Question: I need to move this navigation menu above the content box and below the logo. In other words, the order should be: (1) logo, (2) menu, and (3) content box.
I tried various margin adjustments to the CSS for '#navigation' to no avail.
How do I do this?
URL: <URL>
See screenshot:

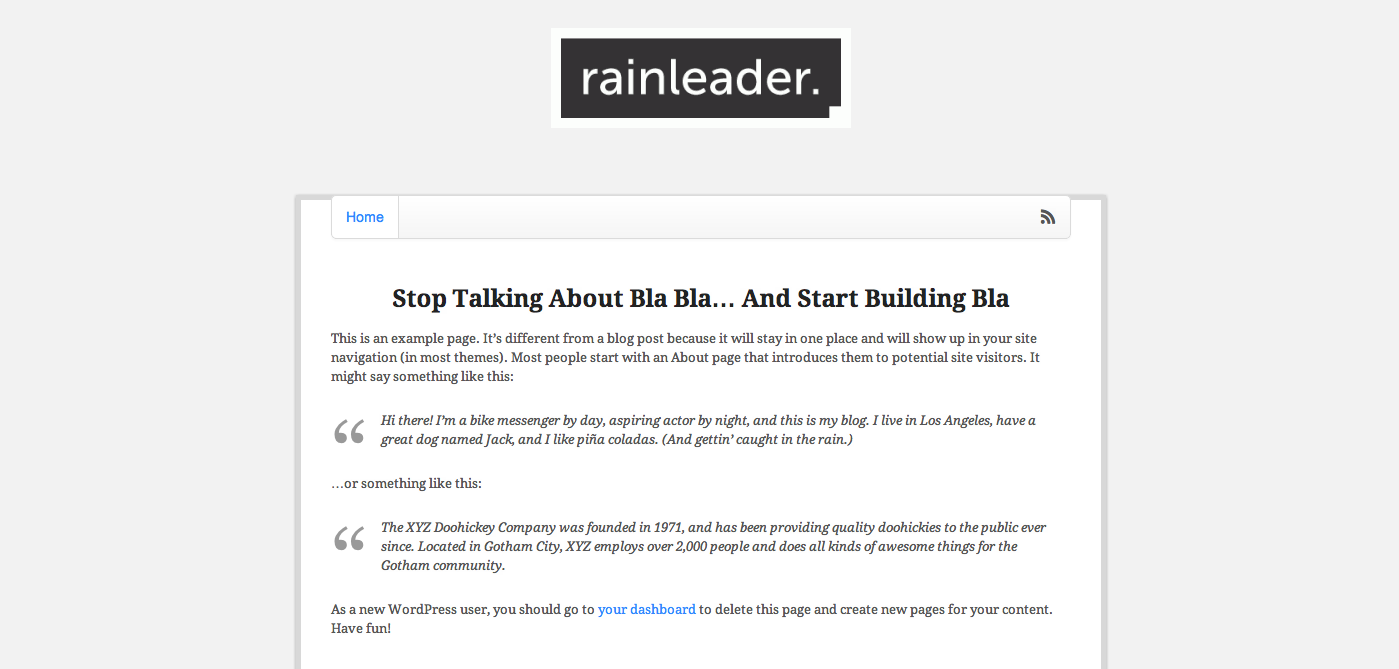
Answer: You could add 'top: -57px;' to your #navigation CSS like so:
'''
#navigation {
position: relative;
top: -57px;
clear: both;
margin-bottom: 3em;
display: none;
font: 14px/14px sans-serif;
border: 1px solid #D9D9D9;
background: white;
background: -webkit-gradient(linear, left top, left bottom, from(white), to(whiteSmoke));
background: -webkit-linear-gradient(white, whiteSmoke);
background: -moz-linear-gradient(center top, white 0%, whiteSmoke 100%);
background: -moz-gradient(center top, white 0%, whiteSmoke 100%);
box-shadow: 0 2px 2px 0 rgba(0, 0, 0, 0.03);
-webkit-box-shadow: 0 2px 2px 0 rgba(0, 0, 0, 0.03);
-moz-box-shadow: 0 2px 2px 0 rgba(0, 0, 0, 0.03);
border-radius: 5px;
-moz-border-radius: 5px;
-webkit-border-radius: 5px;
}
'''